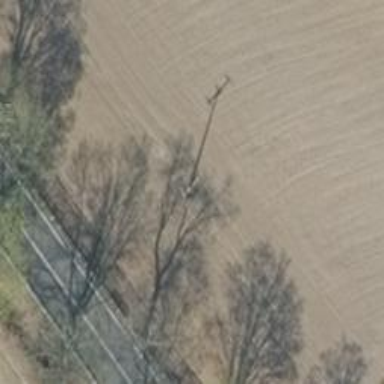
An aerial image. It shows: Minor power line.